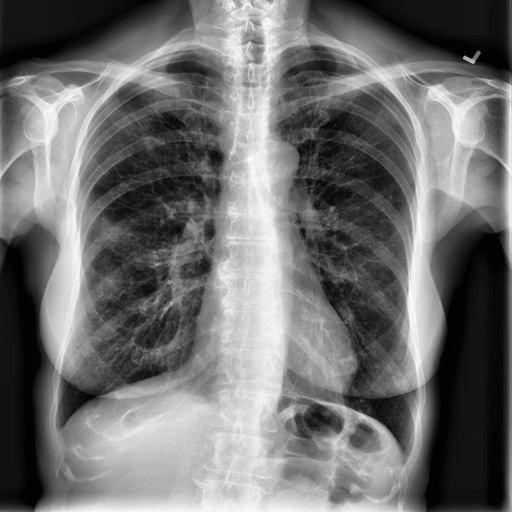
Finding: NORMAL